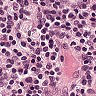
Metastatic tissue present: no